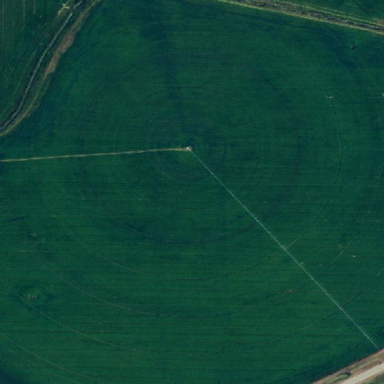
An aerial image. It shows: Farmland with pivot irrigation system.